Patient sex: F
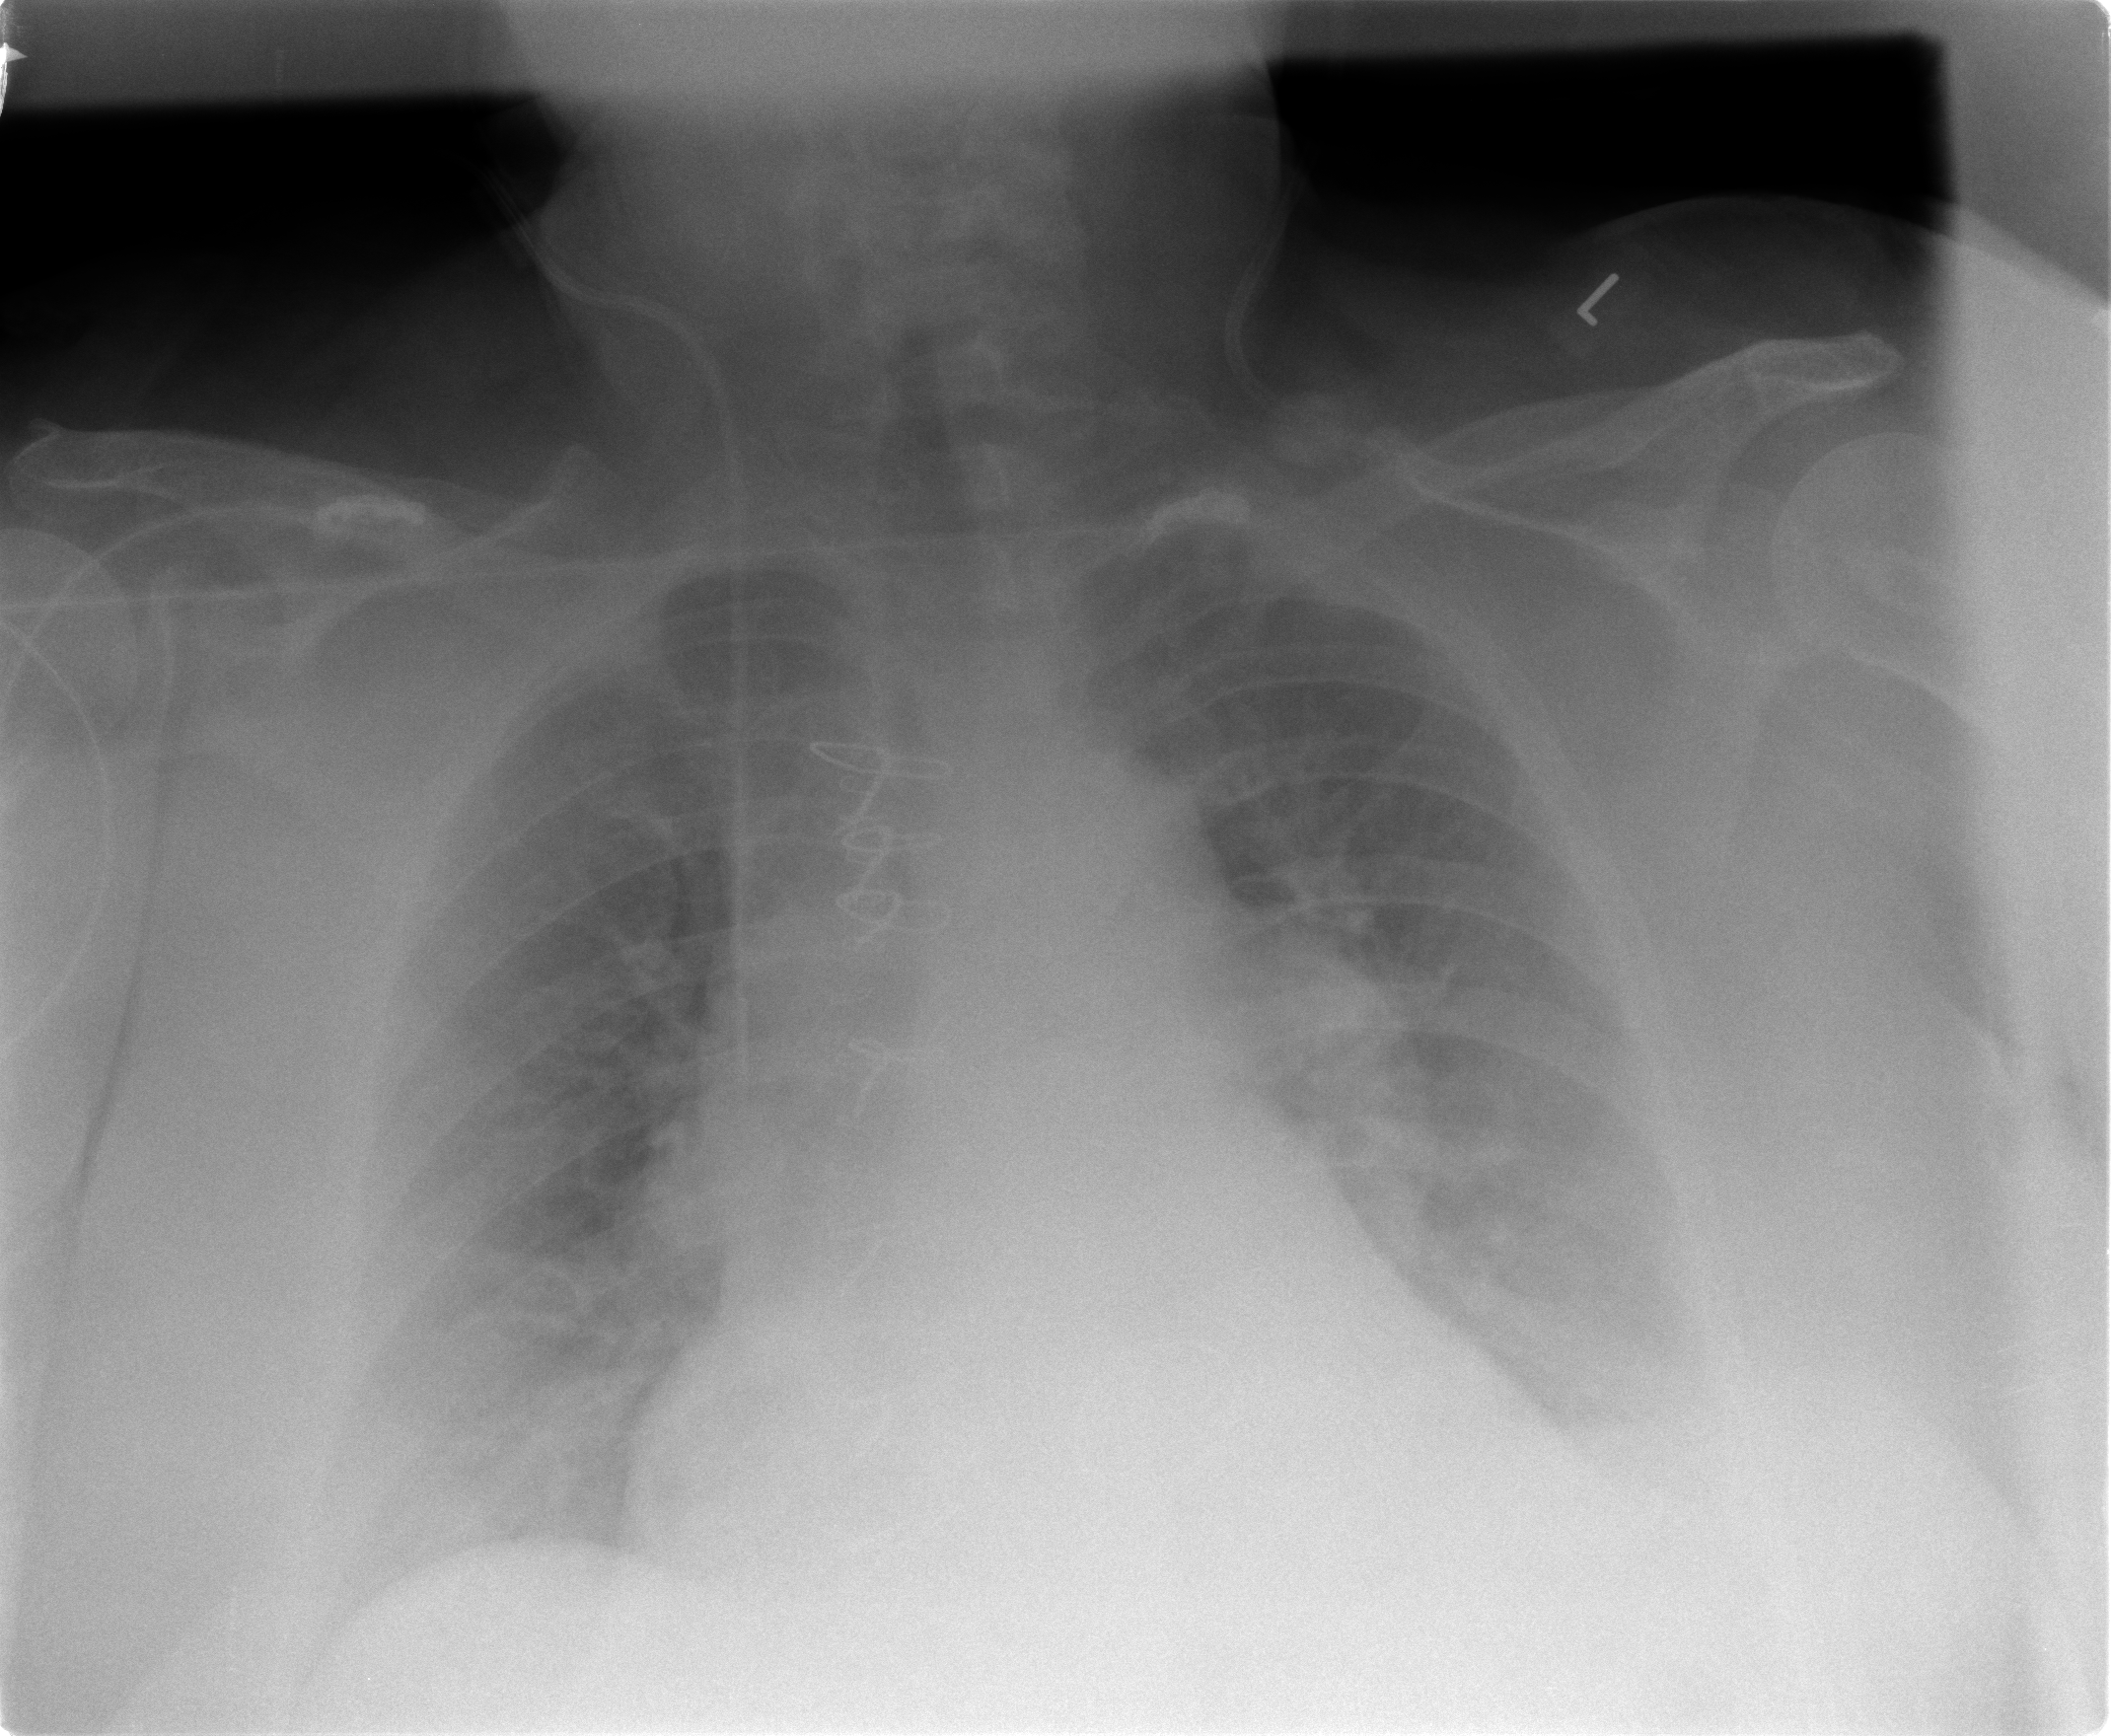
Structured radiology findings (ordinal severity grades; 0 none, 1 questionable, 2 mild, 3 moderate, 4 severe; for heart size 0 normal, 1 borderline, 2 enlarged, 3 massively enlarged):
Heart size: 3
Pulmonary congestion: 2
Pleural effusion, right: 0
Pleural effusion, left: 2
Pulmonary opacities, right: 0
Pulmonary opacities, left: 0
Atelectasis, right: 2
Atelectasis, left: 2